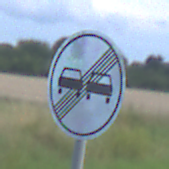
Verkehrszeichen: EndeUeberholverbot
Umgebung: Outdoor, Nature
Tageszeit: MorningAfternoon
Wetter: PartlyCloudy
Licht: Natural
Jahreszeit: NotSpecified
Kontrast: MediumContrast